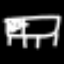
Label: bed